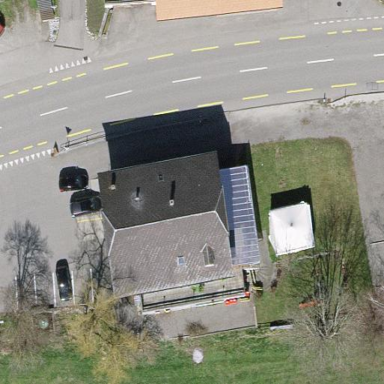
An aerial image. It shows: Building with brown exterior. The roof has half-hipped shape and is gray in color.